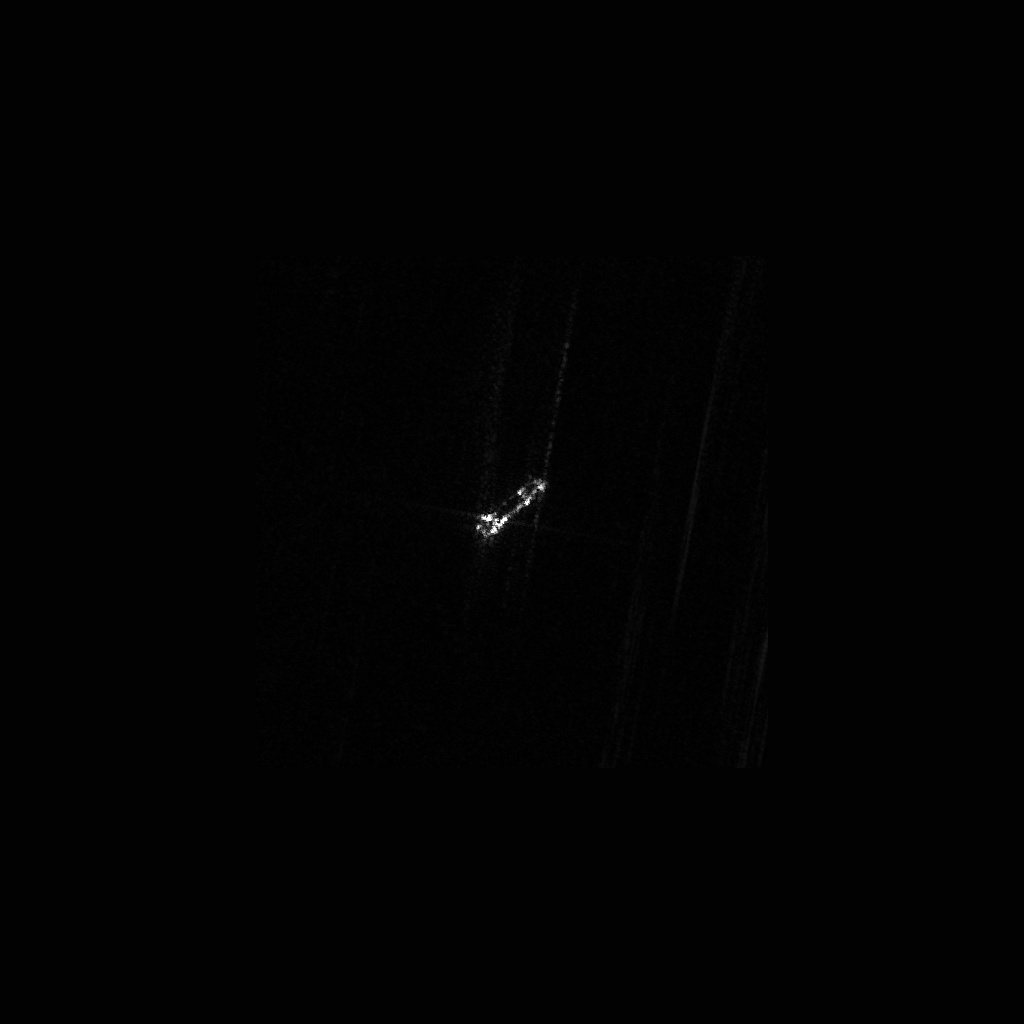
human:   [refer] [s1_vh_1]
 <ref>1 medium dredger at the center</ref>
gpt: <box>[[48, 44, 50, 54, 49]]</box>